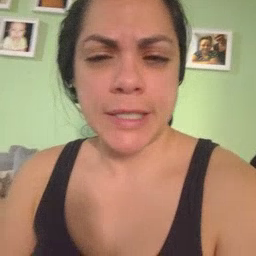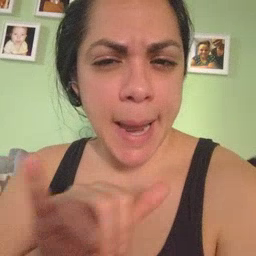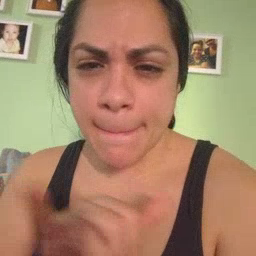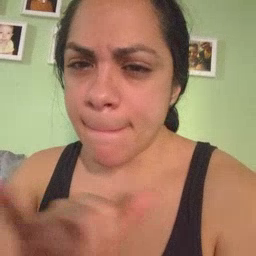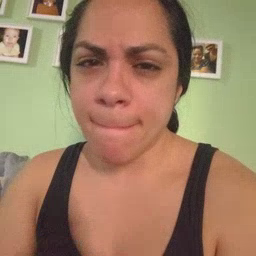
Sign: same